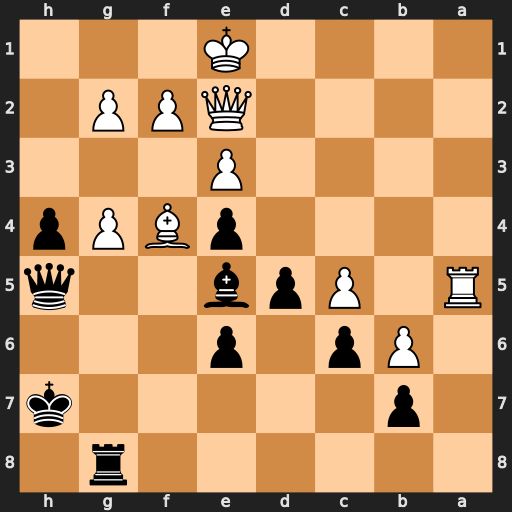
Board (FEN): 6r1/1p5k/1Pp1p3/R1Ppb2q/4pBPp/4P3/4QPP1/4K3
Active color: b
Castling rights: -
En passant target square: -
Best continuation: Bc3+ Kf1 Rxg4